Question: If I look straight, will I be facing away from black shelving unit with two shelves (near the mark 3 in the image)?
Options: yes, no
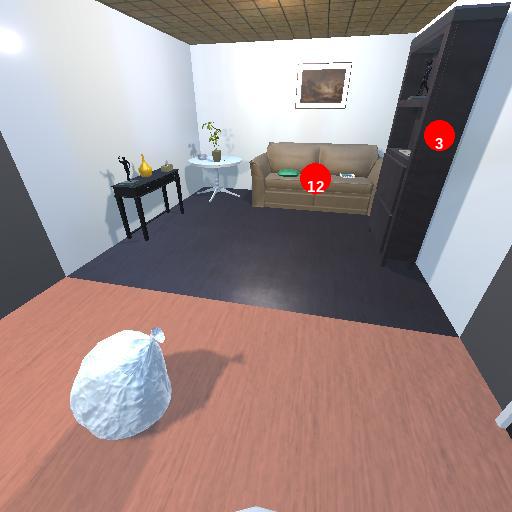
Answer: yes